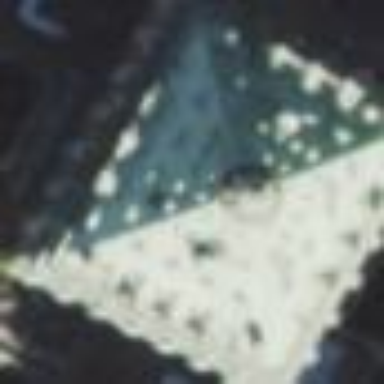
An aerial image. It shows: Building with pyramidal concrete roof.